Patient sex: M
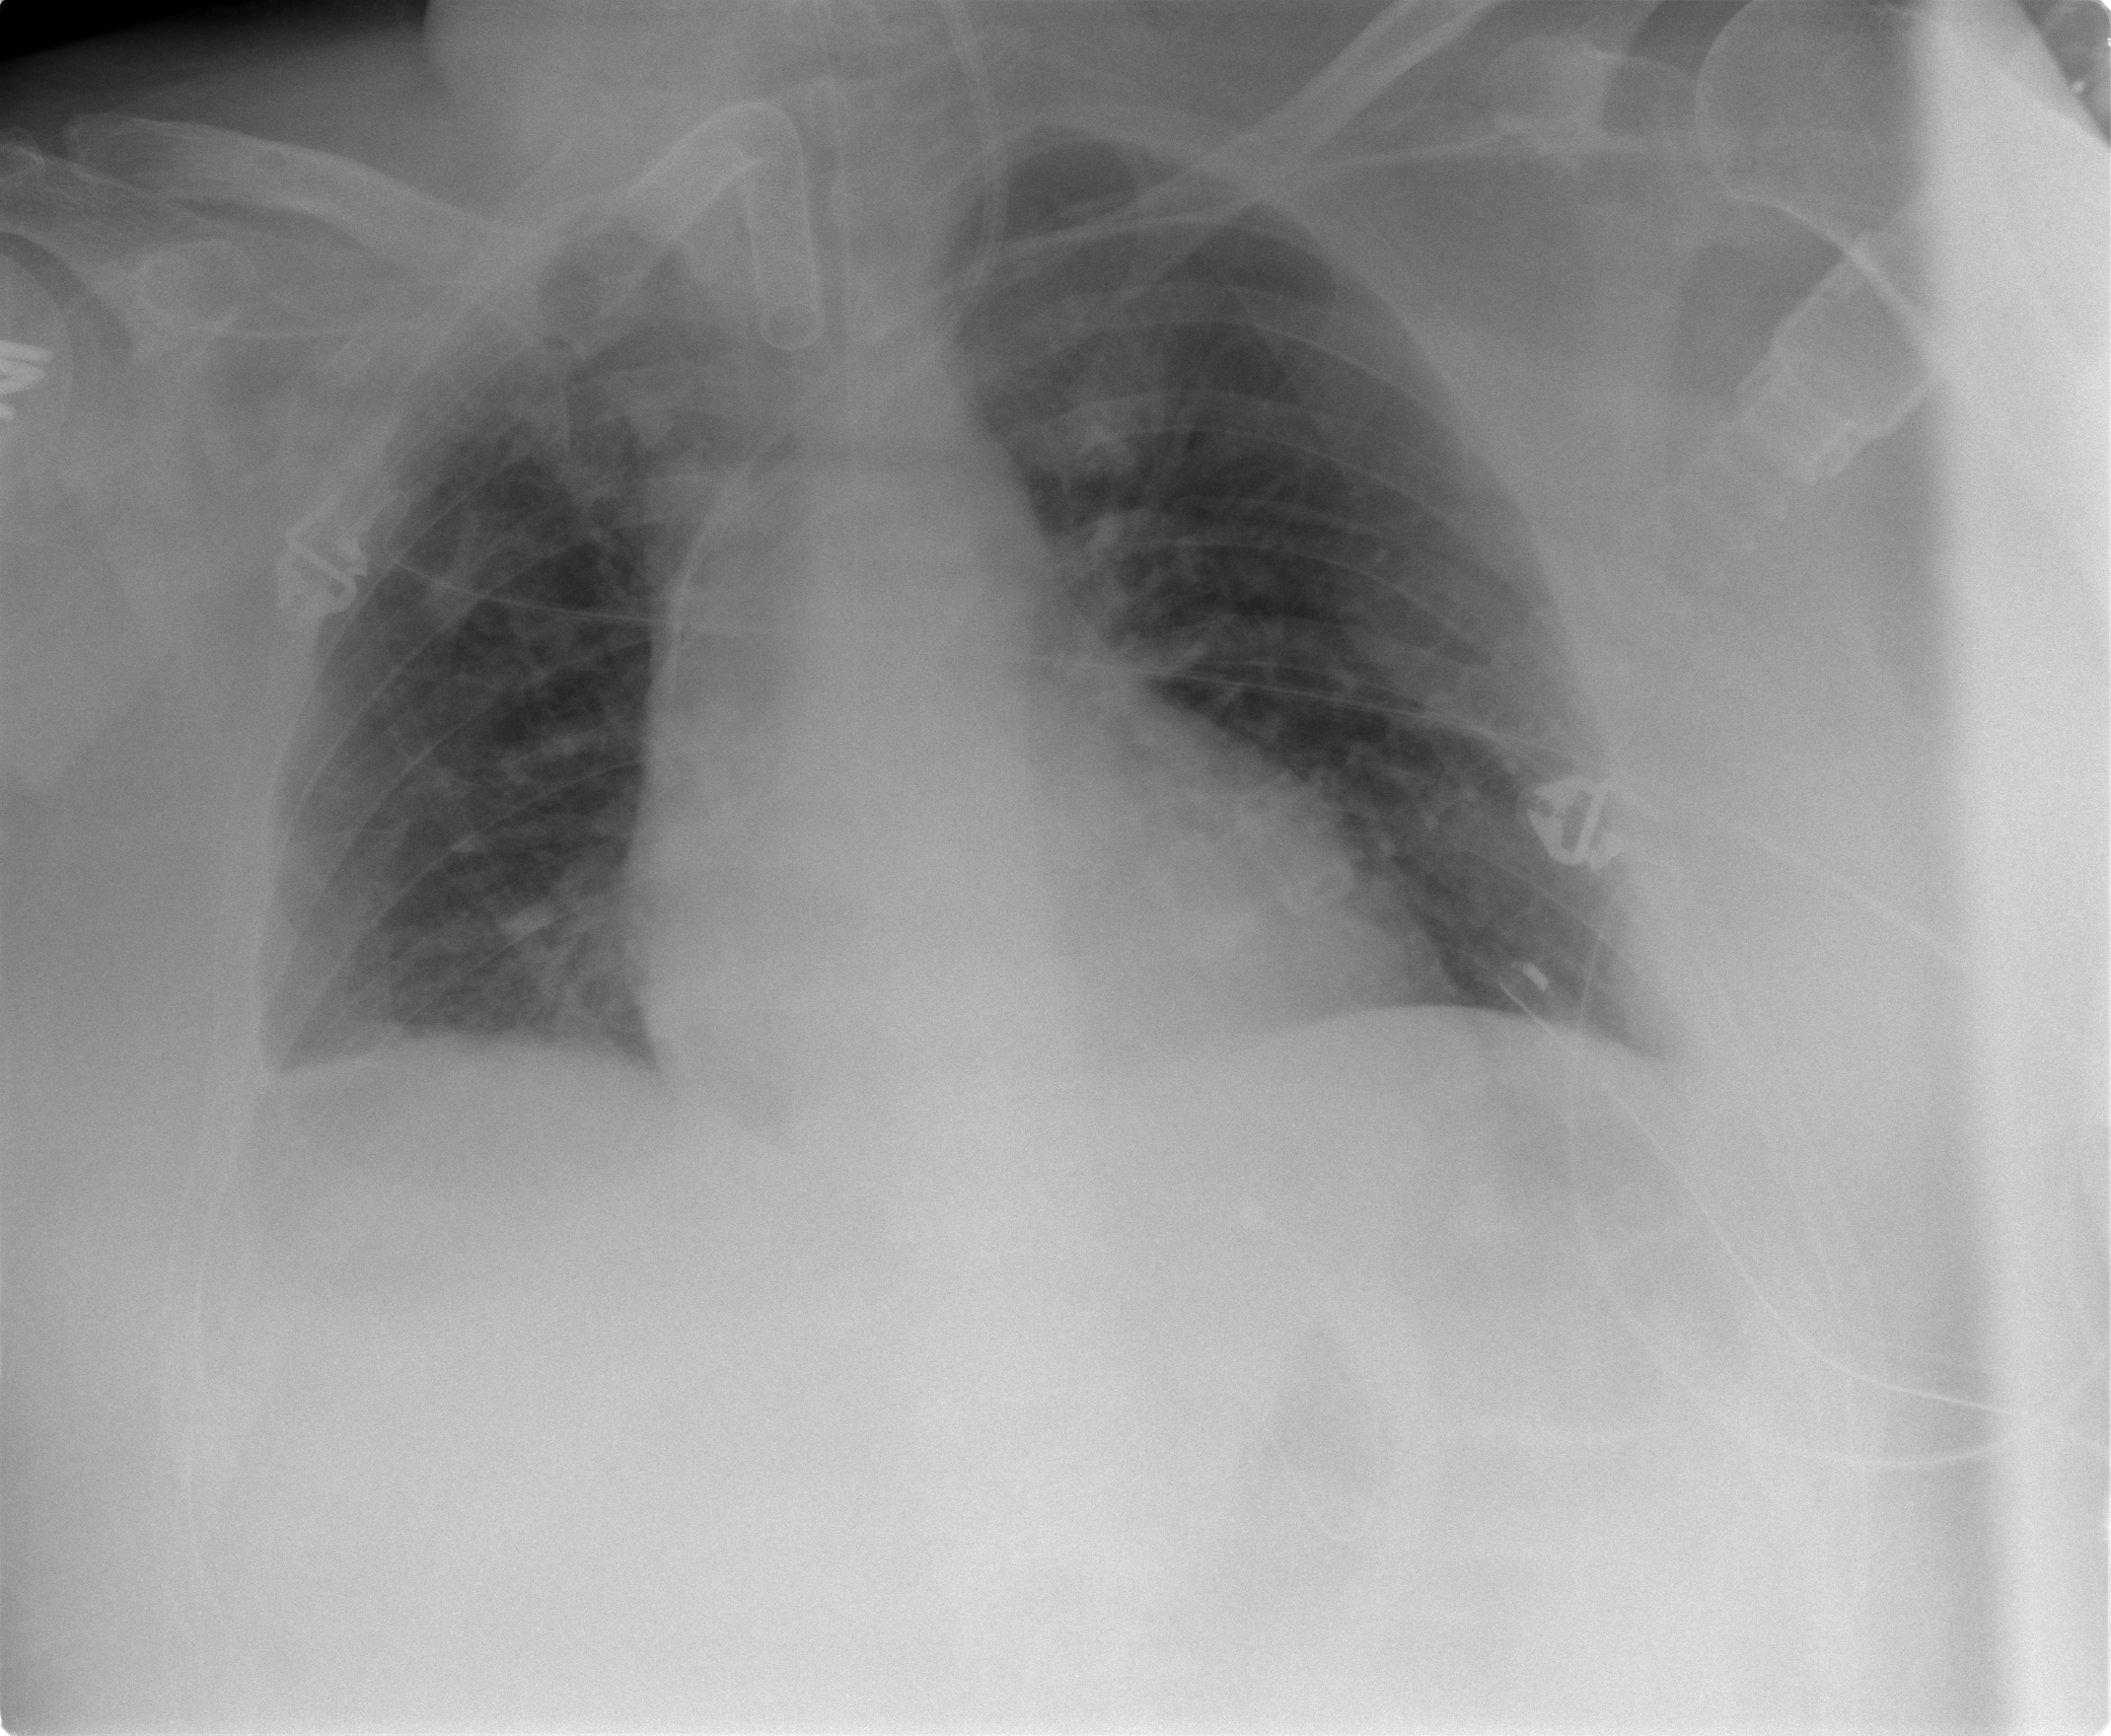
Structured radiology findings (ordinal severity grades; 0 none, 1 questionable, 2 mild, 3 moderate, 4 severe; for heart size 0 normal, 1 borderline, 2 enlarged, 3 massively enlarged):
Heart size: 1
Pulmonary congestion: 2
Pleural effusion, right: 2
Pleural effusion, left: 2
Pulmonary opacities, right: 0
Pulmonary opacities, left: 0
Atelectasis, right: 2
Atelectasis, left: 0